Question: The url I'm using is this:
'''
https://chart.apis.google.com/chart?chxl=0:|2010-08-06|2010-08-02|2010-08-05|2010-08-03|2010-08-04|1:|0|2347.002|3650|2:|min|average|max&chxp=2,10,50.83,90&chxr=0,2347.002,3650&chxt=x,y,r&chs=200x120&cht=bvg&chco=EBB411&chd=t:3455.01,730,2240,1760,3550&chma=|5&chtt=Revenue
'''
The image:

The bars shouldn't be filling all the way to the top, but I cannot figure out what I've done wrong.
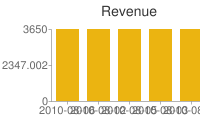
Answer: See the <URL>
> Basic text-formatted data lets you specify floating point values from 0--100, inclusive, as numbers.
You're supplying numbers bigger than 100, which is why they're going all the way to the top.
For example, if I change one of the supplied data points to 50, it looks like this:

You need to either include a scaling parameter or used the extended encoding format.